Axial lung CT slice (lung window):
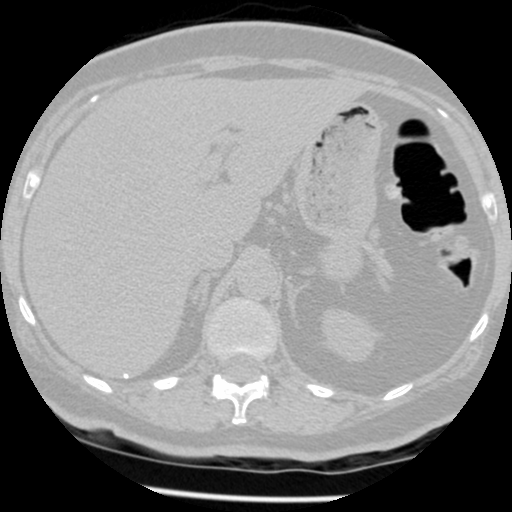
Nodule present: no